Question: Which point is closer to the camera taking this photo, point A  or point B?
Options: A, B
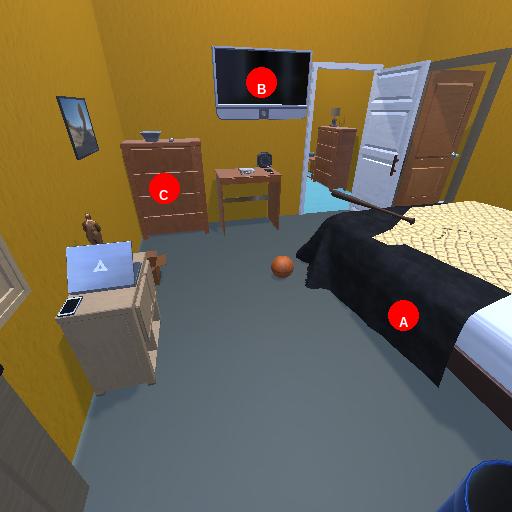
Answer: A